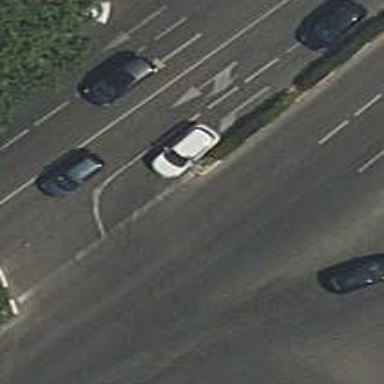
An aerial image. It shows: Road with traffic signals.